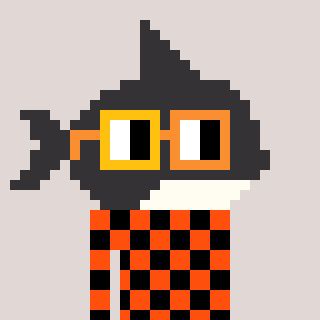
a pixel art character with square yellow and orange glasses, a orca-shaped head and a orange-colored body on a warm background